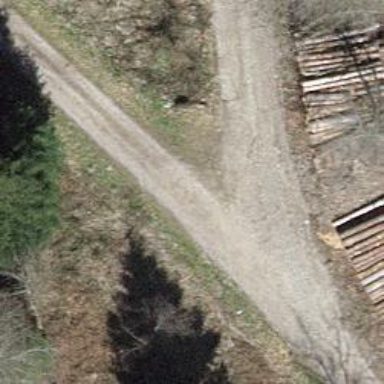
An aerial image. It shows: Track with grade5 tracktype.